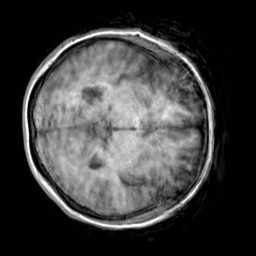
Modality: T1w
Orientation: axial
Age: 53
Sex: female
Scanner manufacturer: siemens
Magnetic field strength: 3 T
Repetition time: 2.3 s
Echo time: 0.00303 s